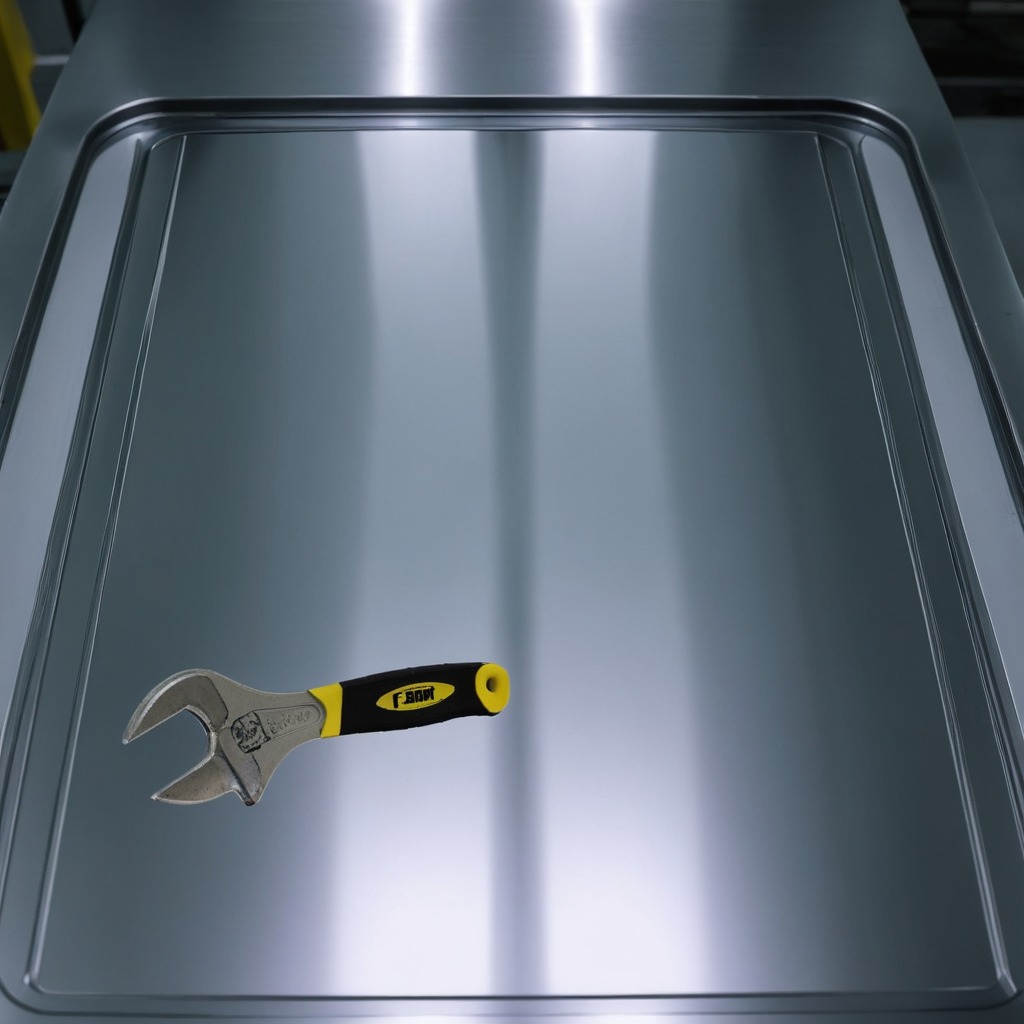
An wrench is lying on the metal table.